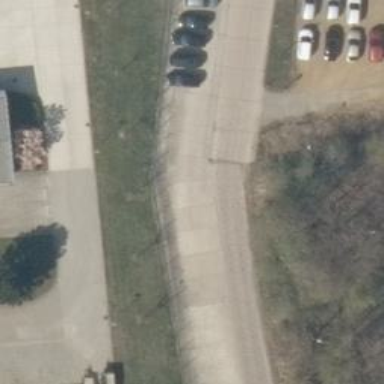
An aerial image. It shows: Residential road with concrete surface.